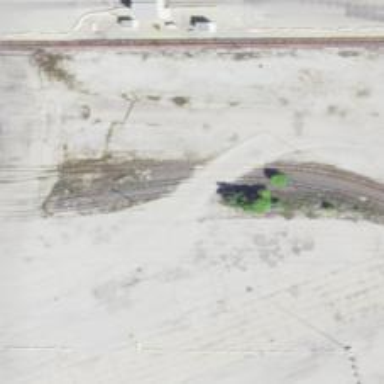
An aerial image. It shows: Disused railway siding.